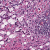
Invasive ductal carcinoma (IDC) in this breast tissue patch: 1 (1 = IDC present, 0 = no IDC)